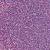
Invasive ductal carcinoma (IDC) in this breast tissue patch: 1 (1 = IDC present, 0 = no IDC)